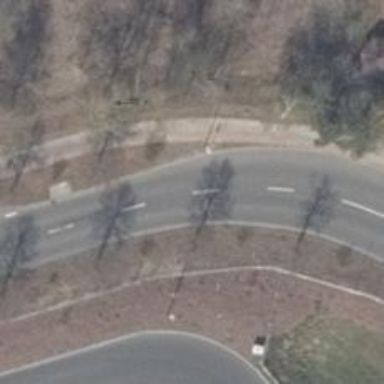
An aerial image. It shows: Tertiary road with asphalt surface and lane markings.